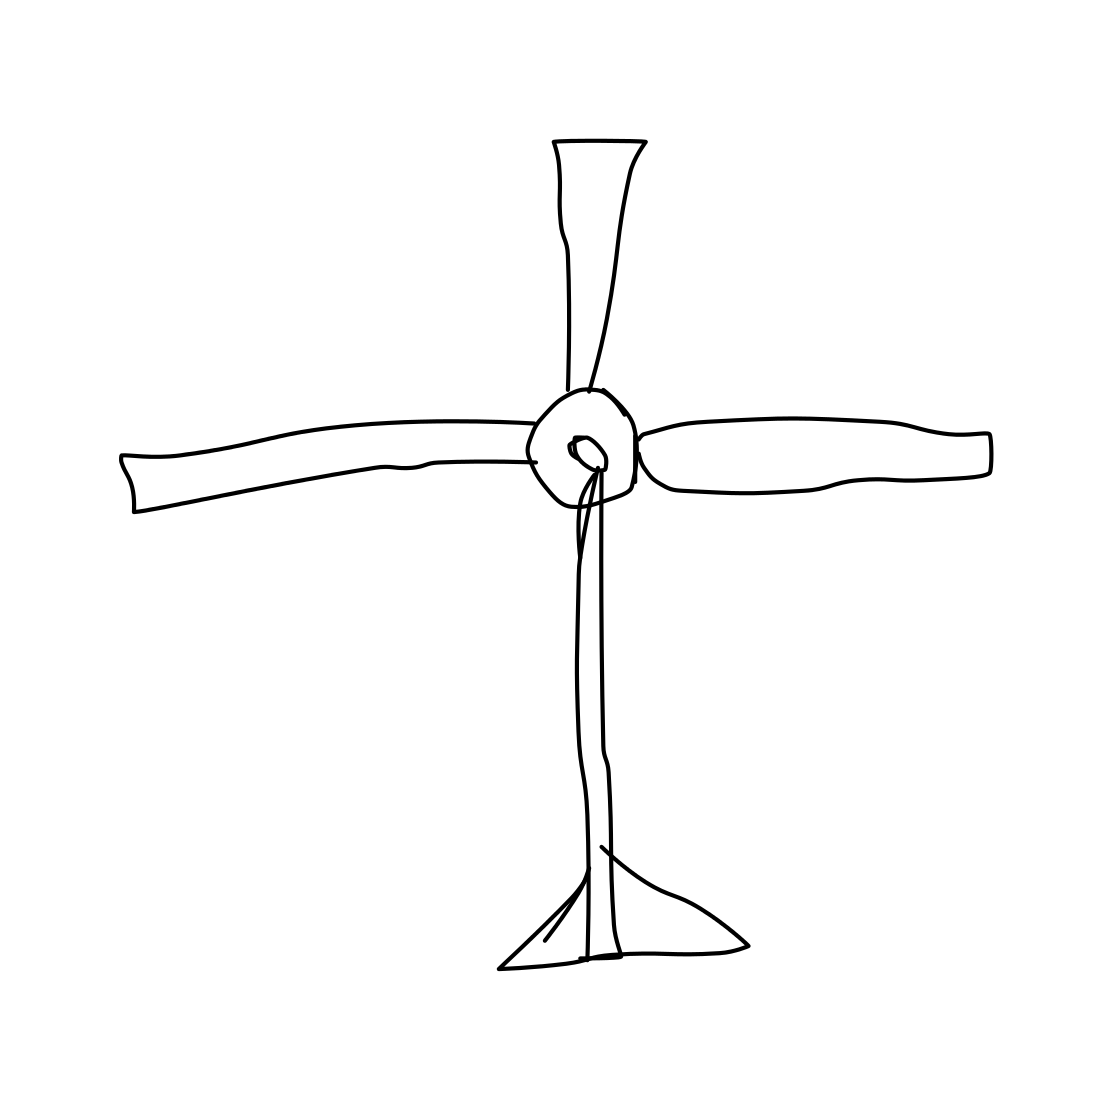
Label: windmill